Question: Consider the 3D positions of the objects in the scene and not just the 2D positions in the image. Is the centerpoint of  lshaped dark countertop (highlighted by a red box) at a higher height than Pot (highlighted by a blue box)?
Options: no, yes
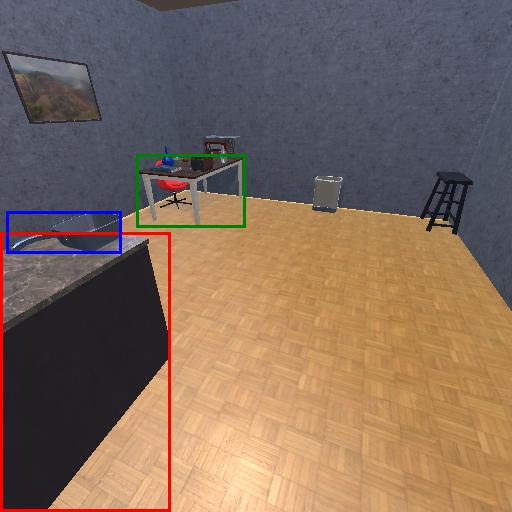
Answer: no